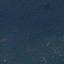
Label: Forest